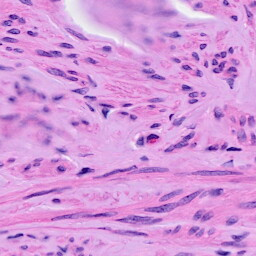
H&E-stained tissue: Ovarian